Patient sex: M
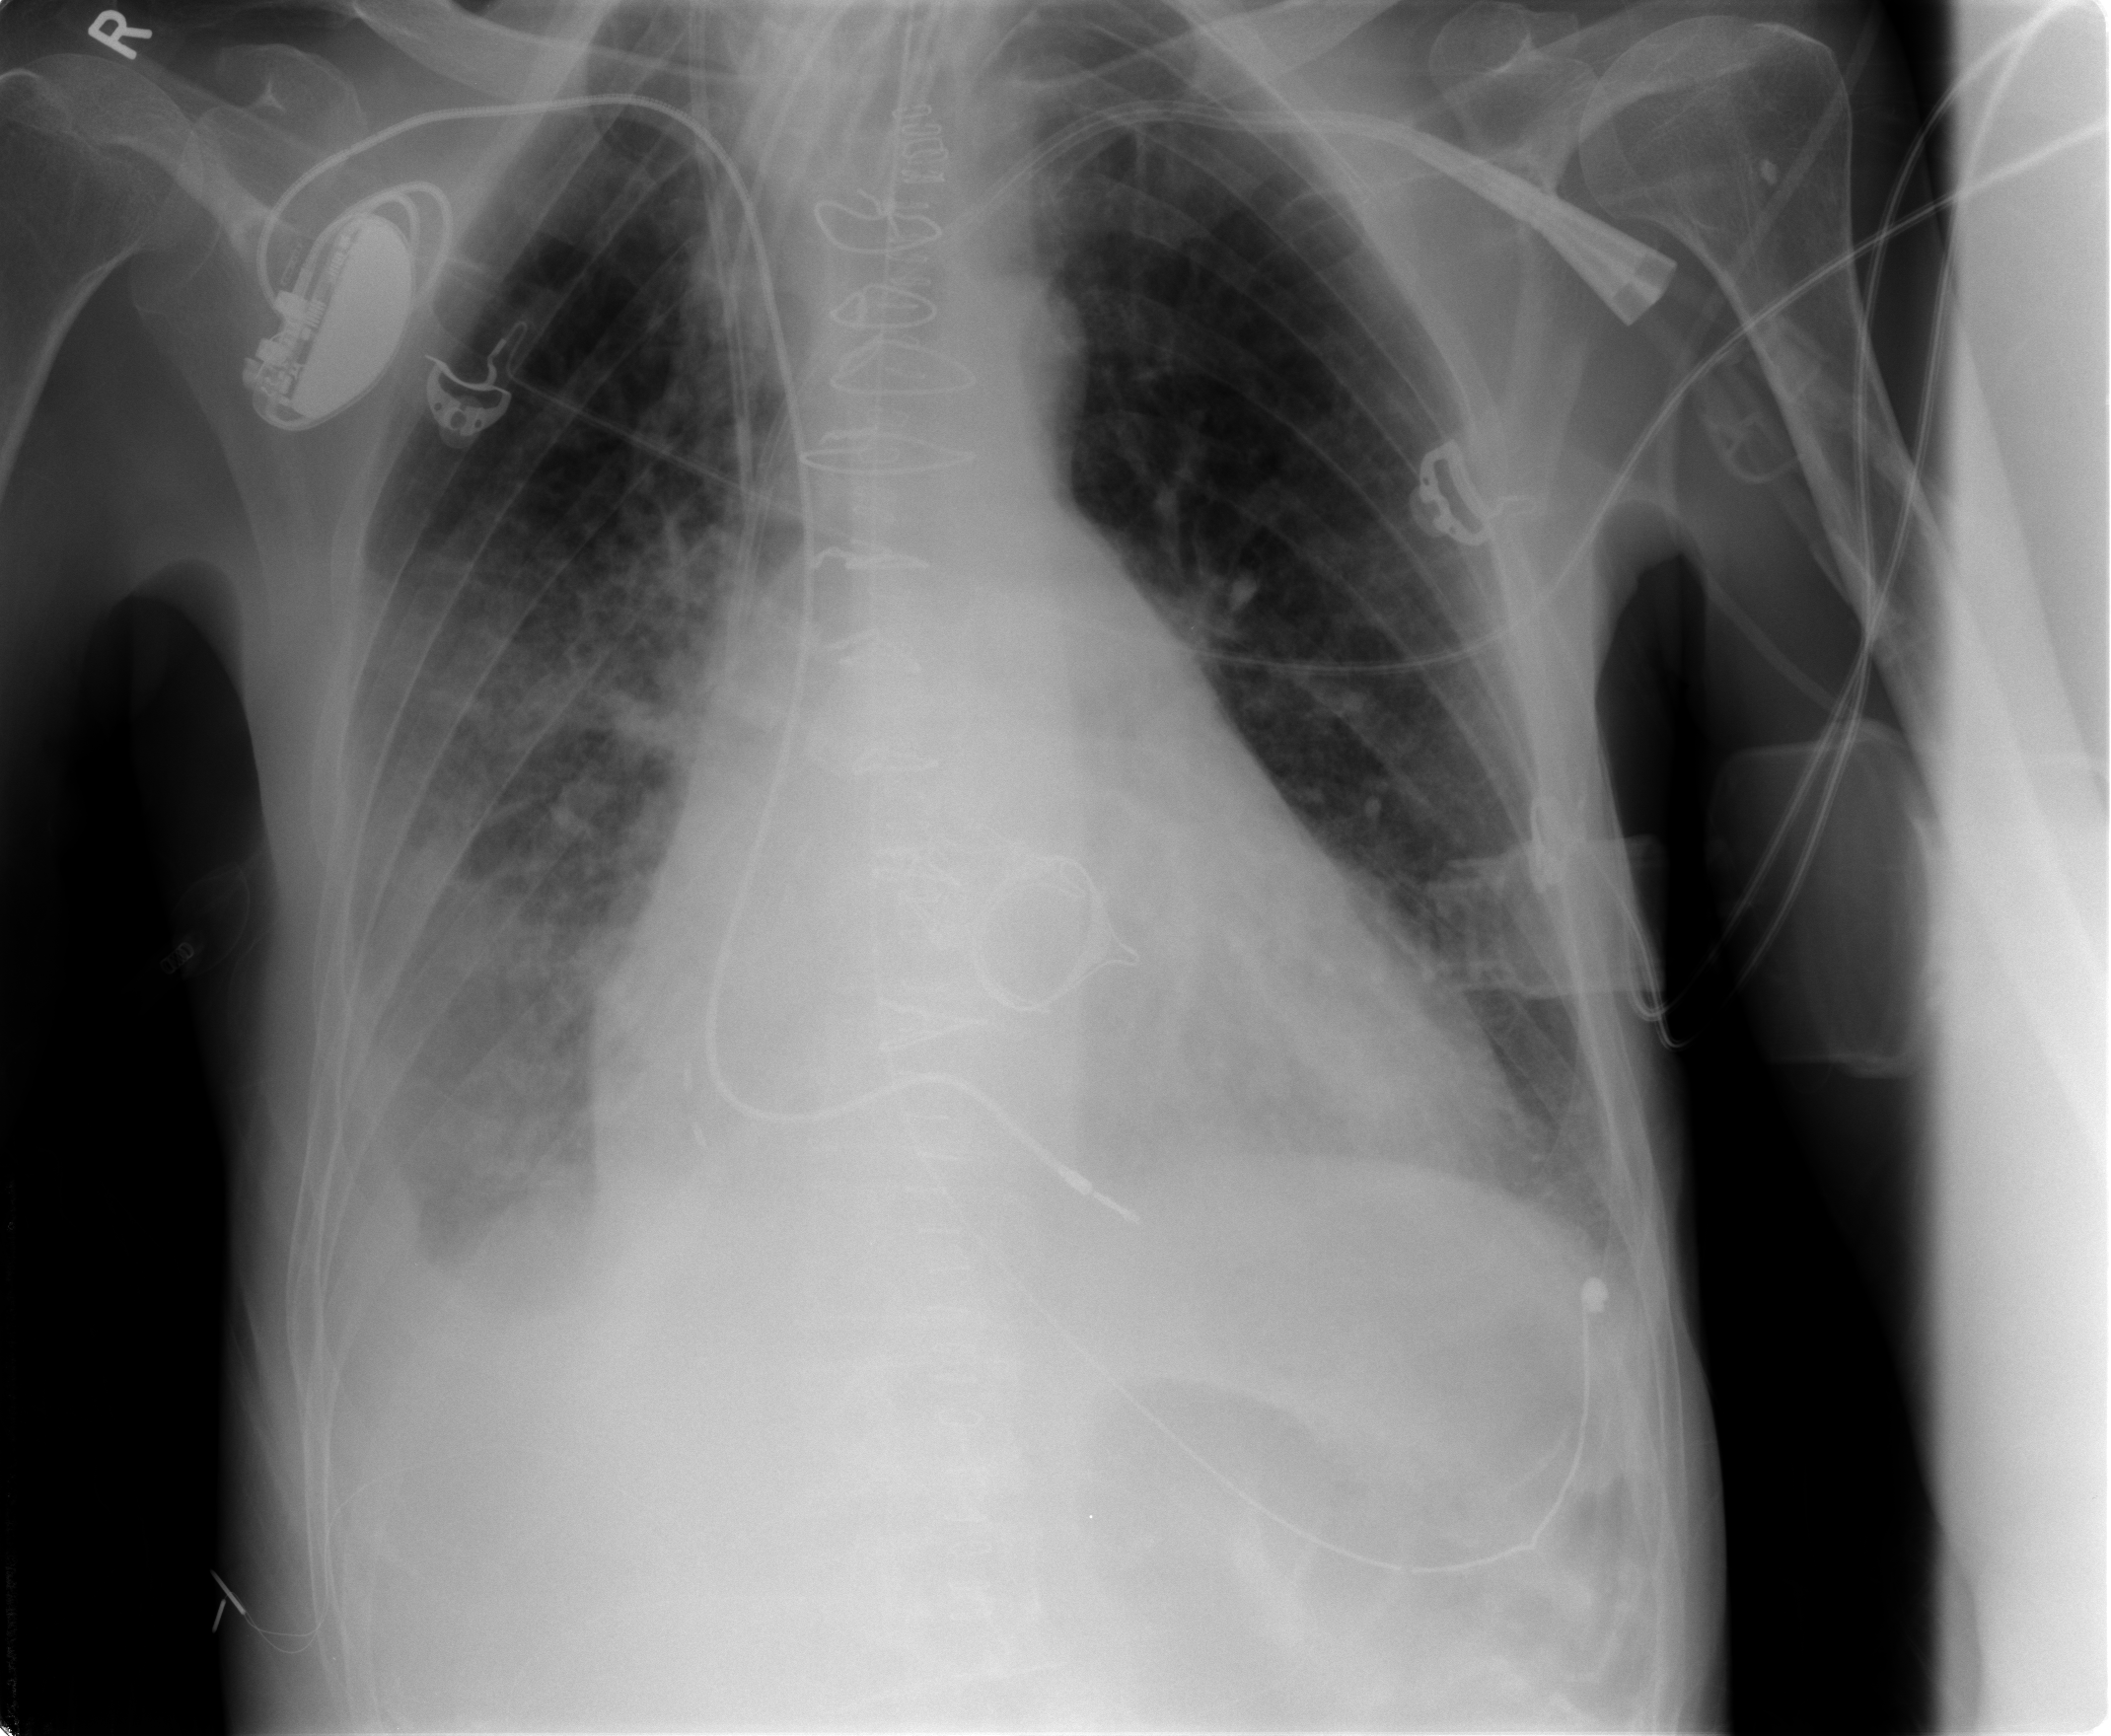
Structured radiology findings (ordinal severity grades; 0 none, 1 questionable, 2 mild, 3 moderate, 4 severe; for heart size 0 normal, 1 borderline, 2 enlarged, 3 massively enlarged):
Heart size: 2
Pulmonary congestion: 2
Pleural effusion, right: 2
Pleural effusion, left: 1
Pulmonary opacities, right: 2
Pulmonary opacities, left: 0
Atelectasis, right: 2
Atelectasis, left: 2